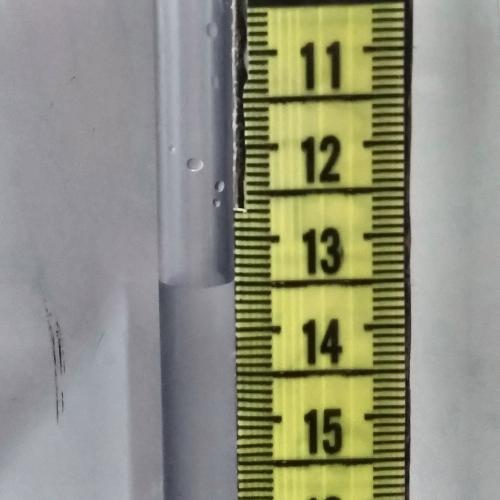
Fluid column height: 13.5 cm